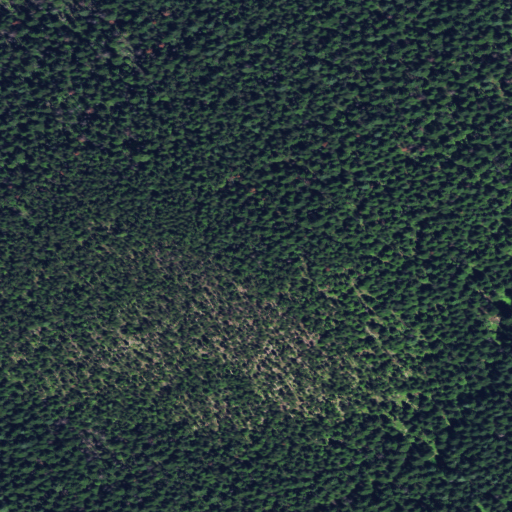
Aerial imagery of mountain in Idaho named Haystack Mountain containing only evergreen forest